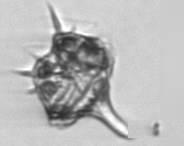
Label: Amylax